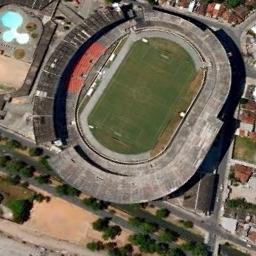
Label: stadium